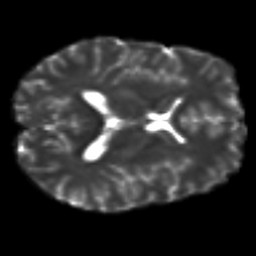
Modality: T2w
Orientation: axial
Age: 23
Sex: male
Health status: healthy
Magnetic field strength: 3 T
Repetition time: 8.4 s
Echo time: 0.0926 s